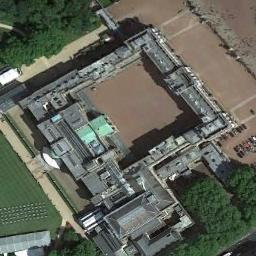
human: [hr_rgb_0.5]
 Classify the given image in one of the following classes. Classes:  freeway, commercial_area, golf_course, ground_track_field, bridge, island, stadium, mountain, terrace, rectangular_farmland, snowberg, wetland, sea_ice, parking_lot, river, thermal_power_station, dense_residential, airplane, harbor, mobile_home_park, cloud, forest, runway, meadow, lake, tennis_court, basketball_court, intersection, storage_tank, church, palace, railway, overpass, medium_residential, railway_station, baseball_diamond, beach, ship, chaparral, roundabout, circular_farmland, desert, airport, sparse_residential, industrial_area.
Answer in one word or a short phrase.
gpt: palace